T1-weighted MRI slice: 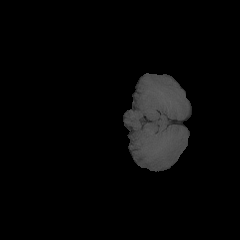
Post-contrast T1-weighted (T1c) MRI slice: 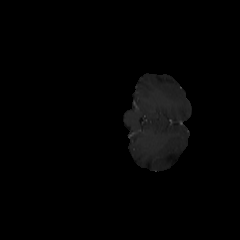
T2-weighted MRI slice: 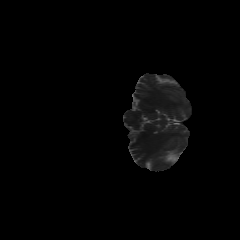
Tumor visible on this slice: no